Interaction volume radius: 5 \u00c5
Interaction volume height: 25 \u00c5
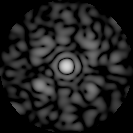
Disorder parameter: 0.6671